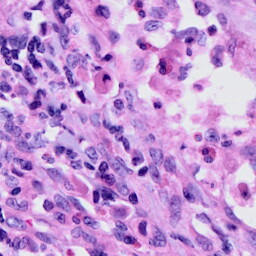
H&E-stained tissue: Cervix